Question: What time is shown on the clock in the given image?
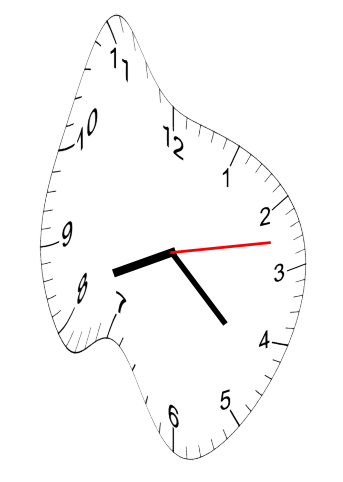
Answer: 08:22:13